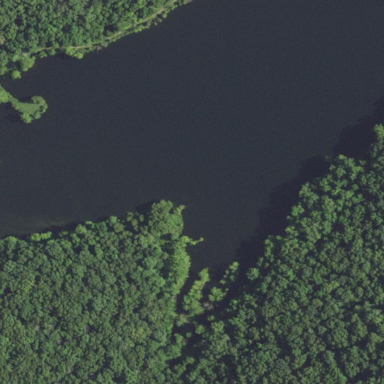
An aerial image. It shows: Beautiful lake surrounded by nature.